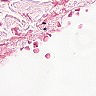
Metastatic tissue present: no